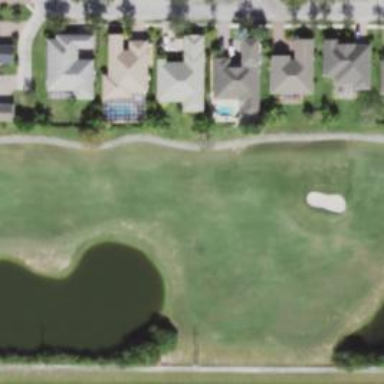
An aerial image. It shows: Golf hole.